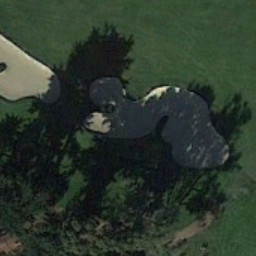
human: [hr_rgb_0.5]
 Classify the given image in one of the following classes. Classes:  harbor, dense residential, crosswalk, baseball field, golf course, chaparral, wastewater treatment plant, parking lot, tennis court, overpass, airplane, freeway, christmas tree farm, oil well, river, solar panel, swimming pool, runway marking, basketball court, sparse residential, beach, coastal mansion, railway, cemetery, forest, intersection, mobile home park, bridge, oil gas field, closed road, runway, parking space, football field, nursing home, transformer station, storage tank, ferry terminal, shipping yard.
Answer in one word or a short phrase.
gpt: golf course